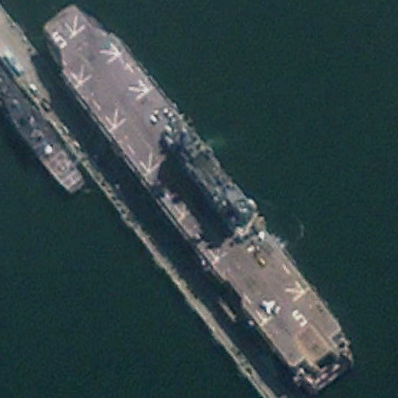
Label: assault